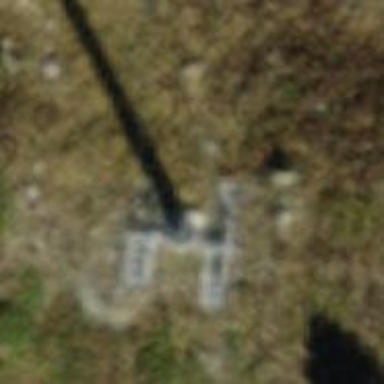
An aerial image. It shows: Pylon for aerialway.